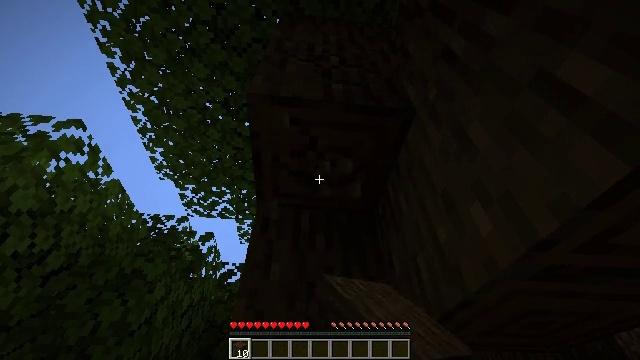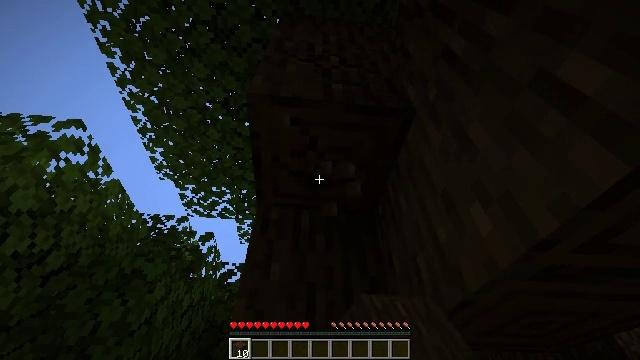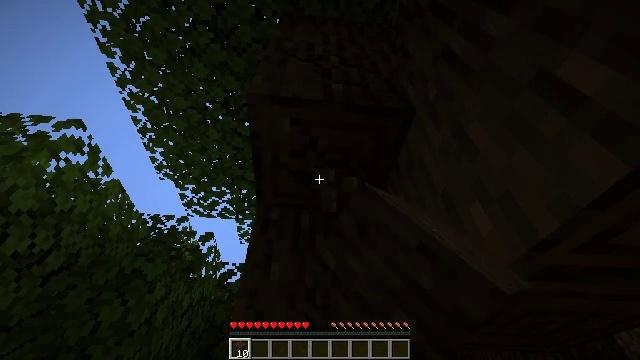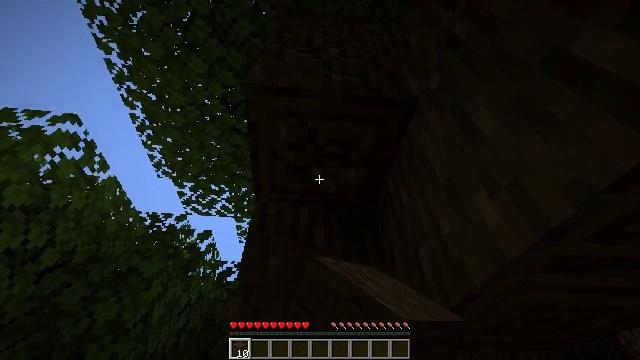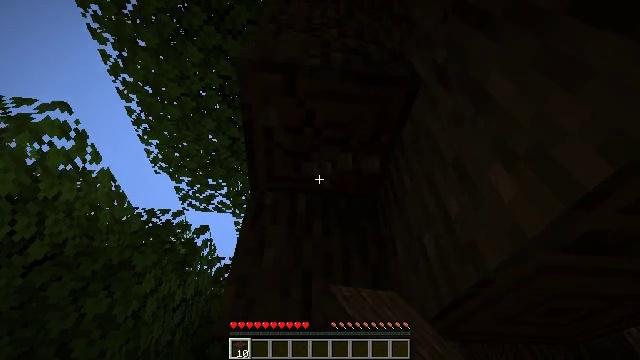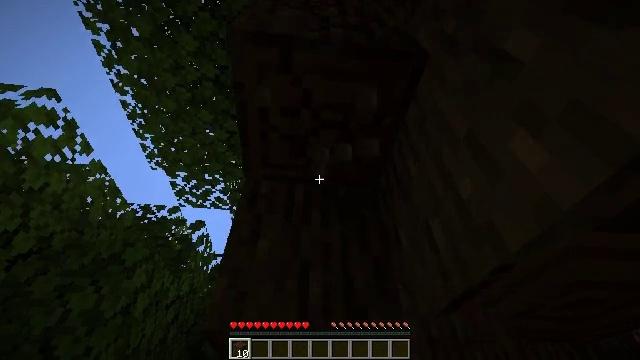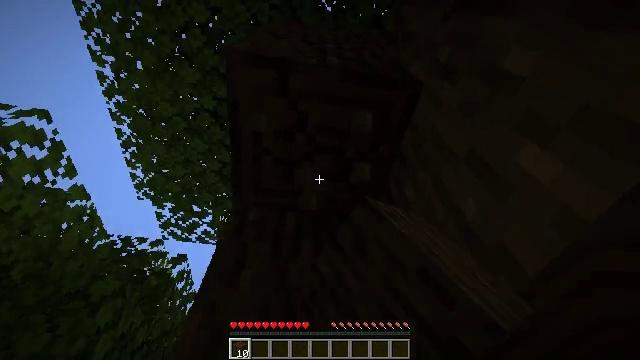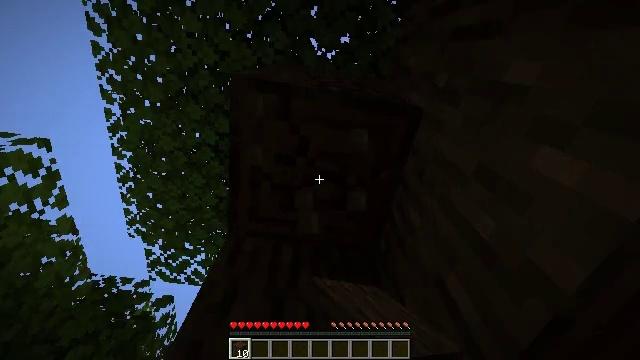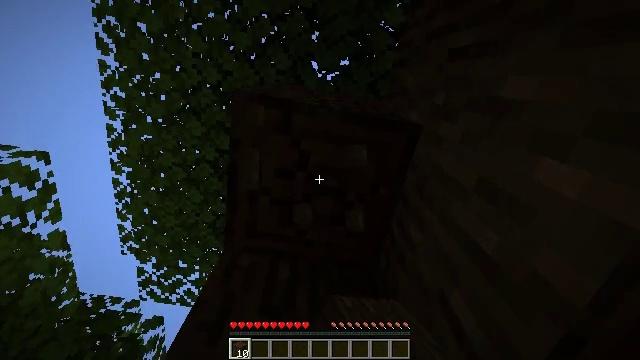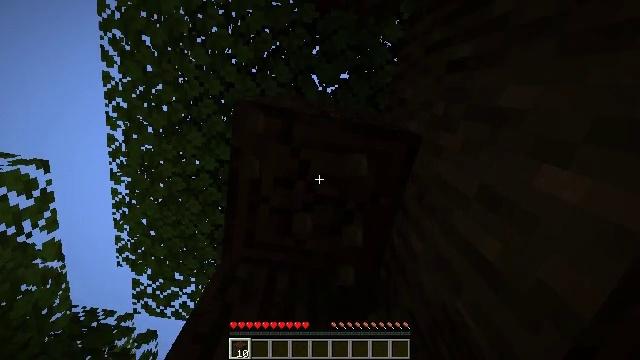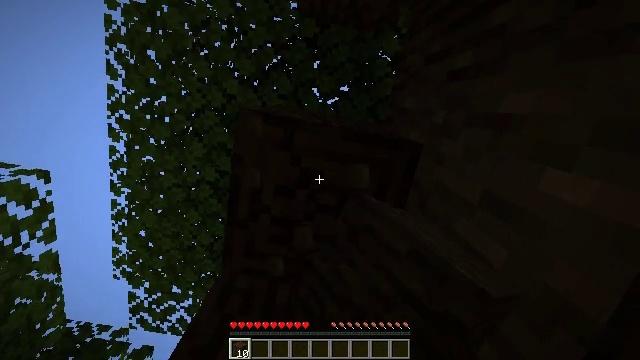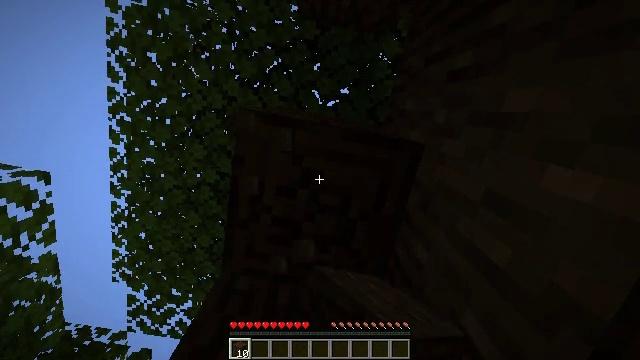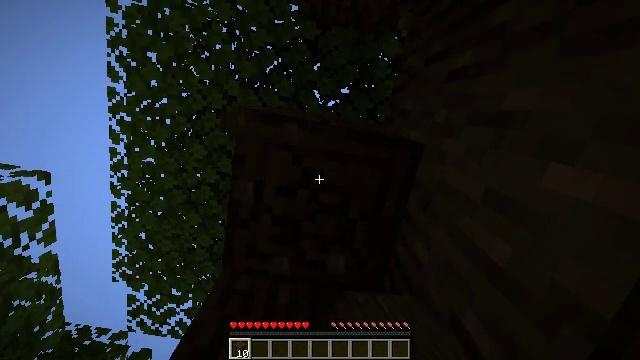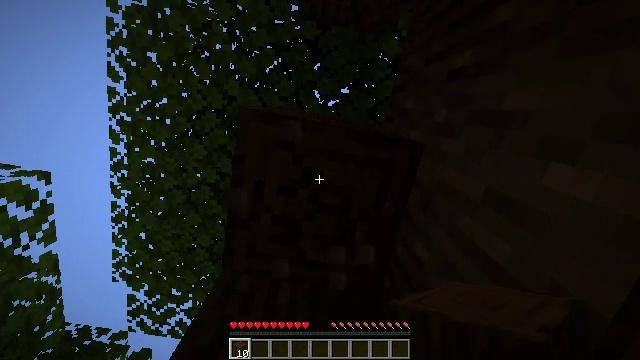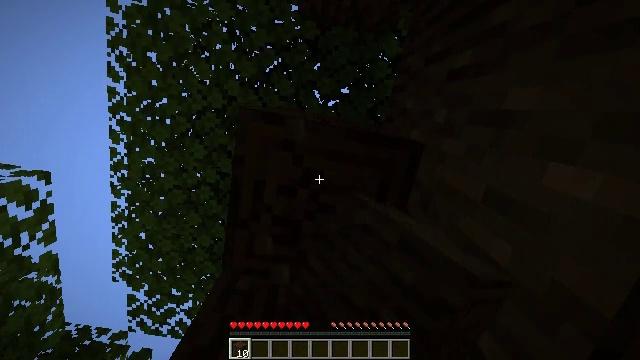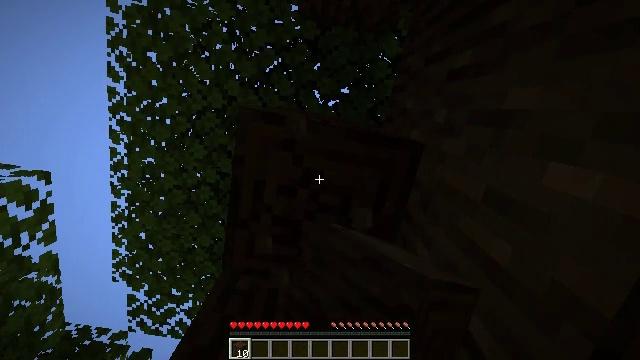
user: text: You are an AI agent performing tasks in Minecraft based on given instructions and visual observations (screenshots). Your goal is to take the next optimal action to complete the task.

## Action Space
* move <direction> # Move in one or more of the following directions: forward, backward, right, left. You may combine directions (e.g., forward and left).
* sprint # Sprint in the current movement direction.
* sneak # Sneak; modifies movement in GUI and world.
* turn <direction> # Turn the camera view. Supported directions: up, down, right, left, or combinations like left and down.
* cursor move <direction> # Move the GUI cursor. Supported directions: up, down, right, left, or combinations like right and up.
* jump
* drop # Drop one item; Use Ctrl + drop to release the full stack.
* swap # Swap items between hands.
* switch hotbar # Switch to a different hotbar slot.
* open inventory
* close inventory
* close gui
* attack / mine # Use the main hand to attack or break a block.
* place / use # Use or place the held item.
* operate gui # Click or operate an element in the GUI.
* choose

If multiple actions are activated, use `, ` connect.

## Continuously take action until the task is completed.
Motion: motion action
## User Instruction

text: Gather dark oak log for crafting.
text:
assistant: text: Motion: attack / mine
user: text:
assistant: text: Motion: attack / mine
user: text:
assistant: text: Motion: move forward, attack / mine
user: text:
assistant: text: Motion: move forward, attack / mine
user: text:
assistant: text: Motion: move forward, attack / mine
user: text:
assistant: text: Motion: turn right and up, attack / mine
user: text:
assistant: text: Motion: turn up, attack / mine
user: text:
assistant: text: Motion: turn up, attack / mine
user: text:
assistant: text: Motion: turn up, attack / mine
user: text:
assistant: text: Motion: turn up, attack / mine
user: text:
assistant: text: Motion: attack / mine
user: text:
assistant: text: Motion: attack / mine
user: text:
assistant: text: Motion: attack / mine
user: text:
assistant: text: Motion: attack / mine
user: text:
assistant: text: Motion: attack / mine
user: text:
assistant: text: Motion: attack / mine
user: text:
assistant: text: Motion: attack / mine
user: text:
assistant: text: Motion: attack / mine
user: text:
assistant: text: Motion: attack / mine
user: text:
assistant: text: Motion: attack / mine
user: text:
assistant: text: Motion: attack / mine
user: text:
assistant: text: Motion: attack / mine
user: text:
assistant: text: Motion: attack / mine
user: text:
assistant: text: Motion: attack / mine
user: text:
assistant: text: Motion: attack / mine
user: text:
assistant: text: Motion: attack / mine
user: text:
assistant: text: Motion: attack / mine
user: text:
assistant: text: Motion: attack / mine
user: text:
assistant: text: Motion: attack / mine
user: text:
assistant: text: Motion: attack / mine